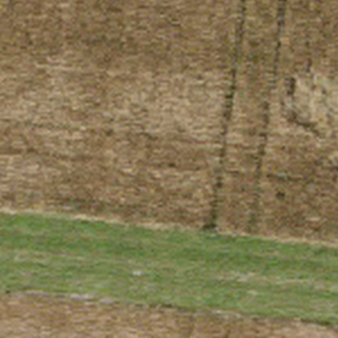
Label: other